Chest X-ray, PA view. Patient: 73 years old, sex F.
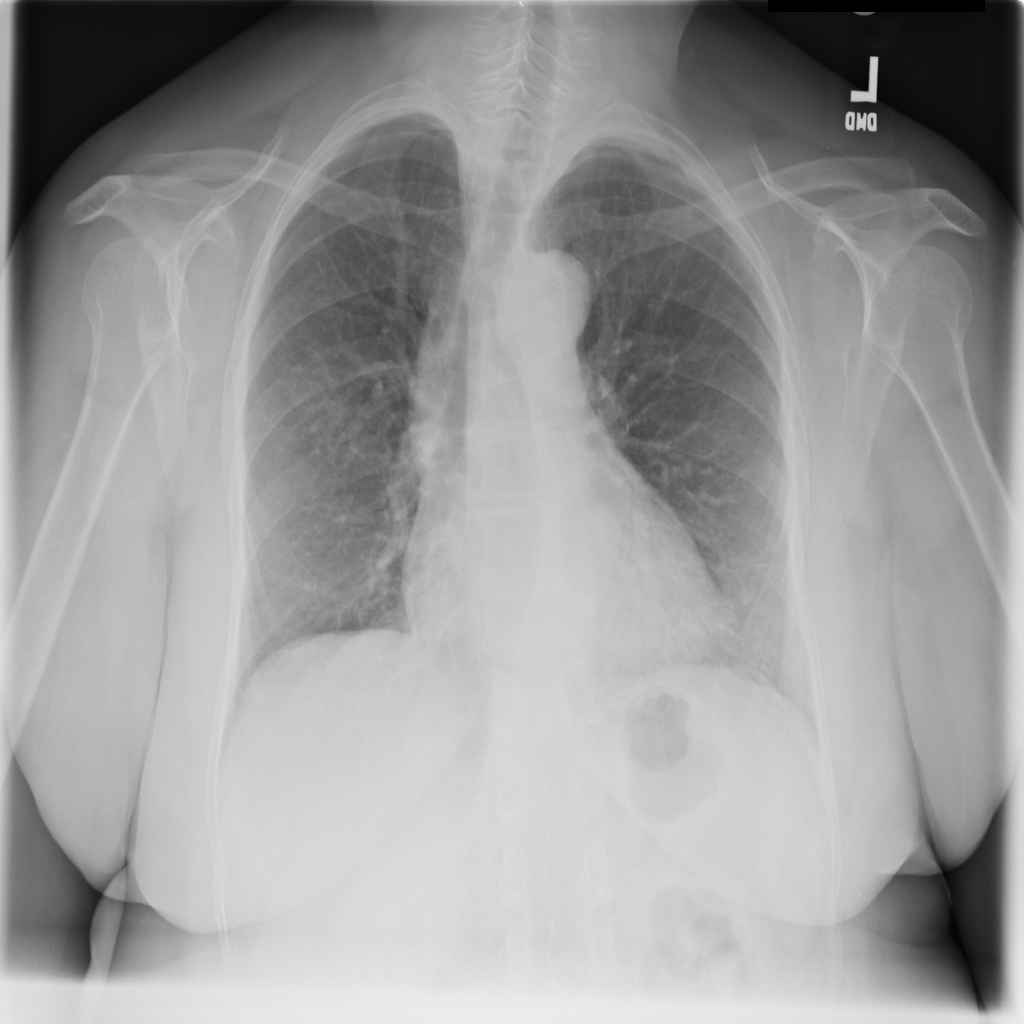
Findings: No Finding